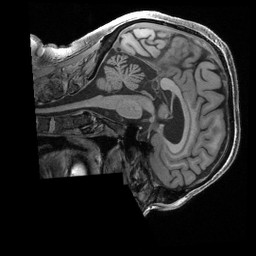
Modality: T1w
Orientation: sagittal
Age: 69
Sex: male
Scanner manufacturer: siemens
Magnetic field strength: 3 T
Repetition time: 2.4 s
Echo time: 0.00228 s